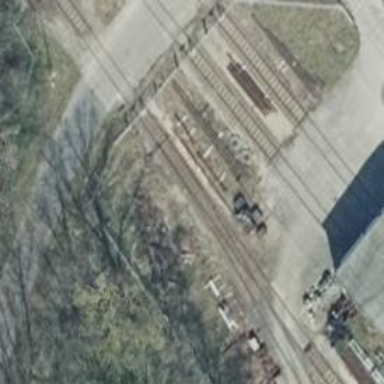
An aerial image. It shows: Railway yard.